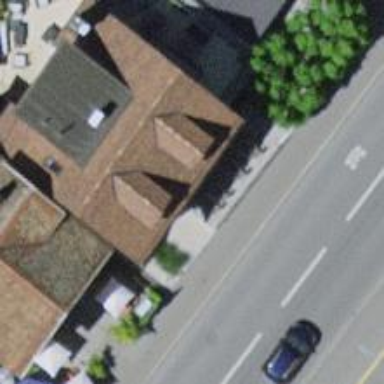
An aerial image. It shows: Restaurant.